Question: I am having a layout consisting of ListView and a label. Look at the image below.

I implemented listview using base adapter in a seperate .java file.
Could anyone suggest me how can i set text to the label on click of list item?
EDITED :
The text of the label should be number of list items clicked.
Suppose i clicked a list item, the label should be set to 1.
Similarly in the next attempt if i clicked another it should be set to 2 and so.. on..
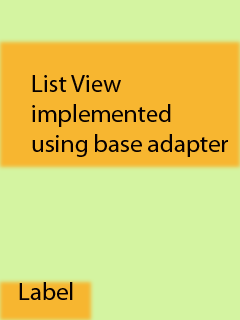
Answer: Sir,
What you are saying is this, you have your adapter in one class and the activity in another file. Well you could do this, to update the textview.
pass the context to the activity, and if its in the adapter you are maintaining the count then once the count has been updated,
then, assume you have this method in the activity
'''
public void updateTextView(int count) {
// enter your code here to set the count in the textview
}
'''
and from the baseAdapter call the above method like this:
'''
if(mContext != null) {
((YourActivity)mContext).updateTextView(mCount);
}
'''
and the textview in the activity will be updated!
I hope it helps.